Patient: sex M, age 32
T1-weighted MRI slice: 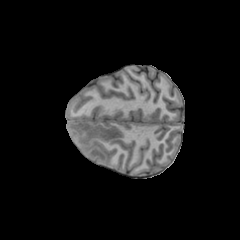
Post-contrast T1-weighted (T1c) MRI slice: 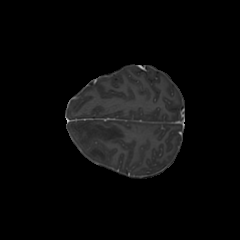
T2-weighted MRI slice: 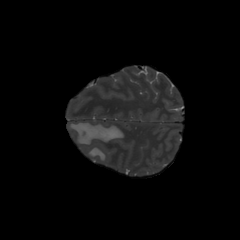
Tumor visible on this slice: yes
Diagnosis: Glioblastoma, IDH-wildtype
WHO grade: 4